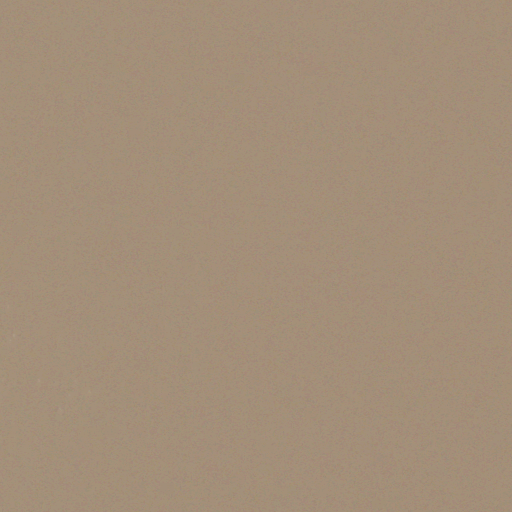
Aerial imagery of island in Illinois named Sarah Ann Island containing only open water